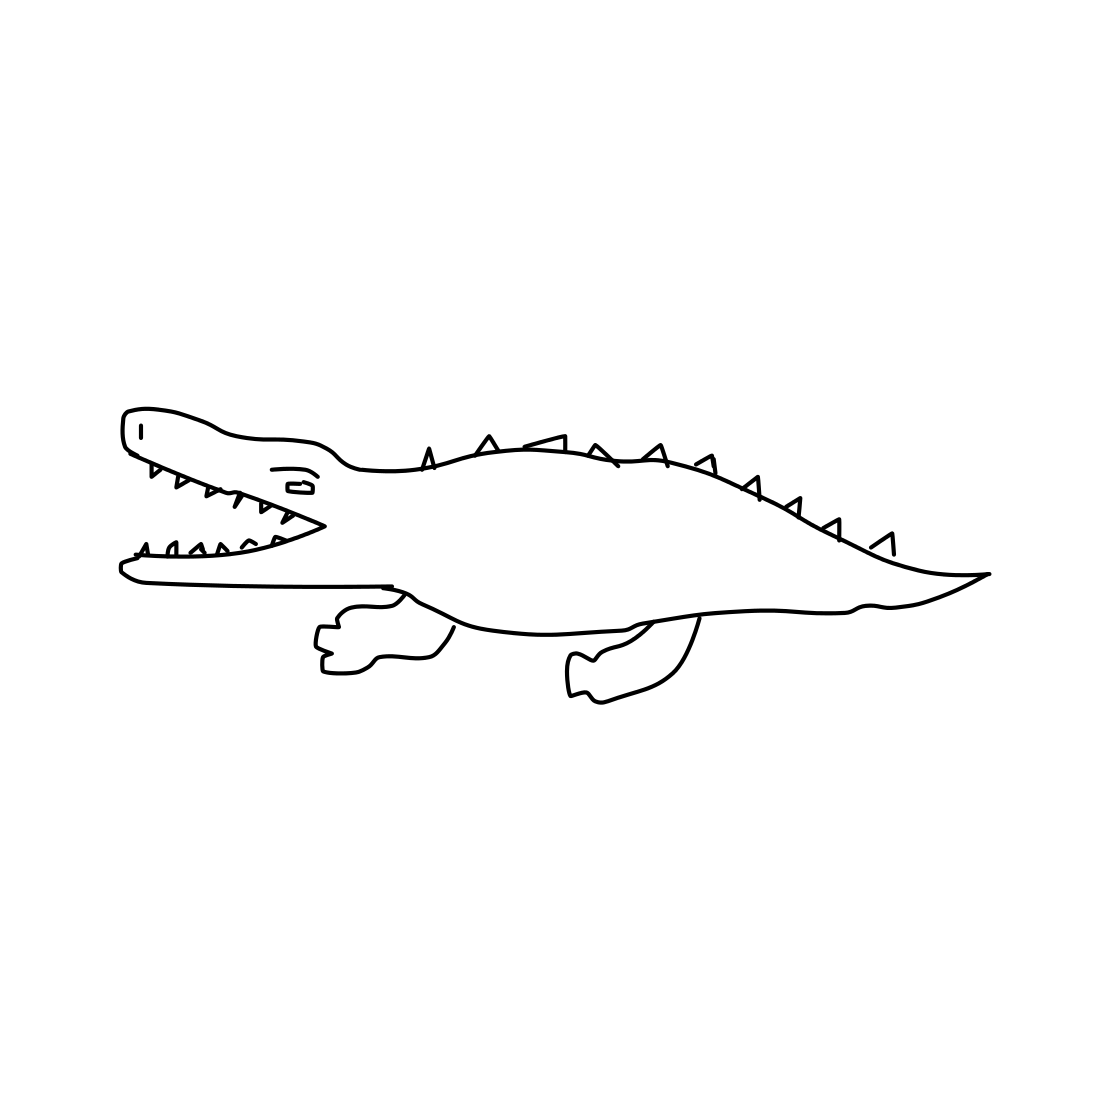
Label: crocodile